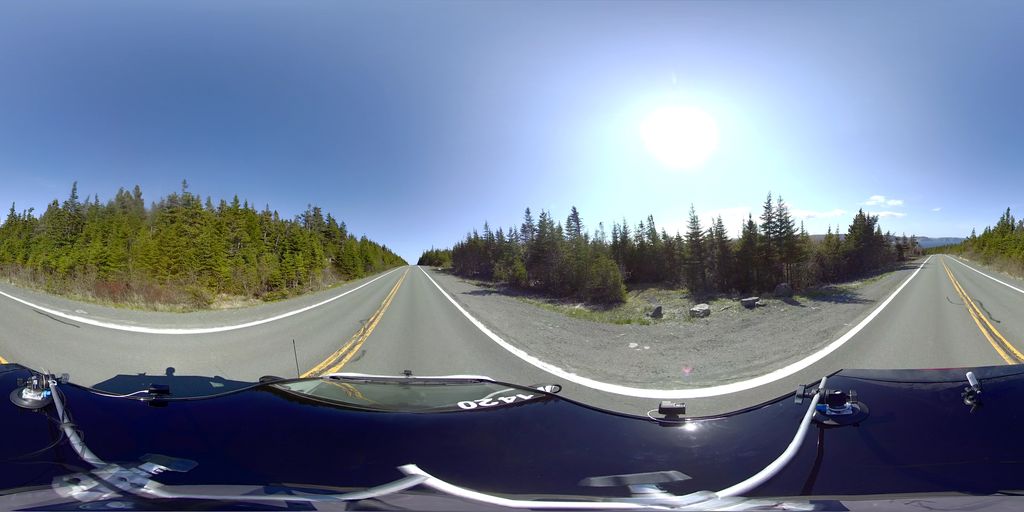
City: st_johns